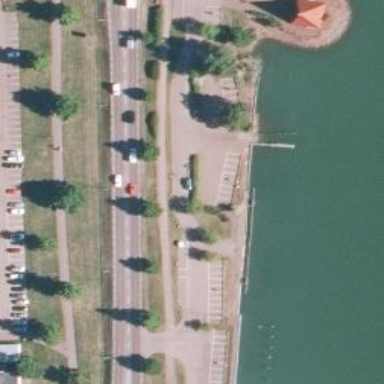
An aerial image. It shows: Slipway on leisure land.